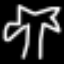
Label: palm tree